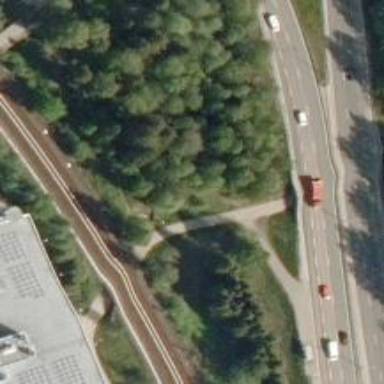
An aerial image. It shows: Asphalt cycleway designated as connection route.